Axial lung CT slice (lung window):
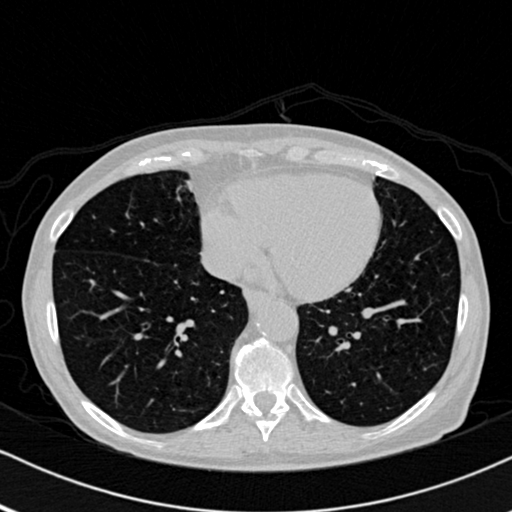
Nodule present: no